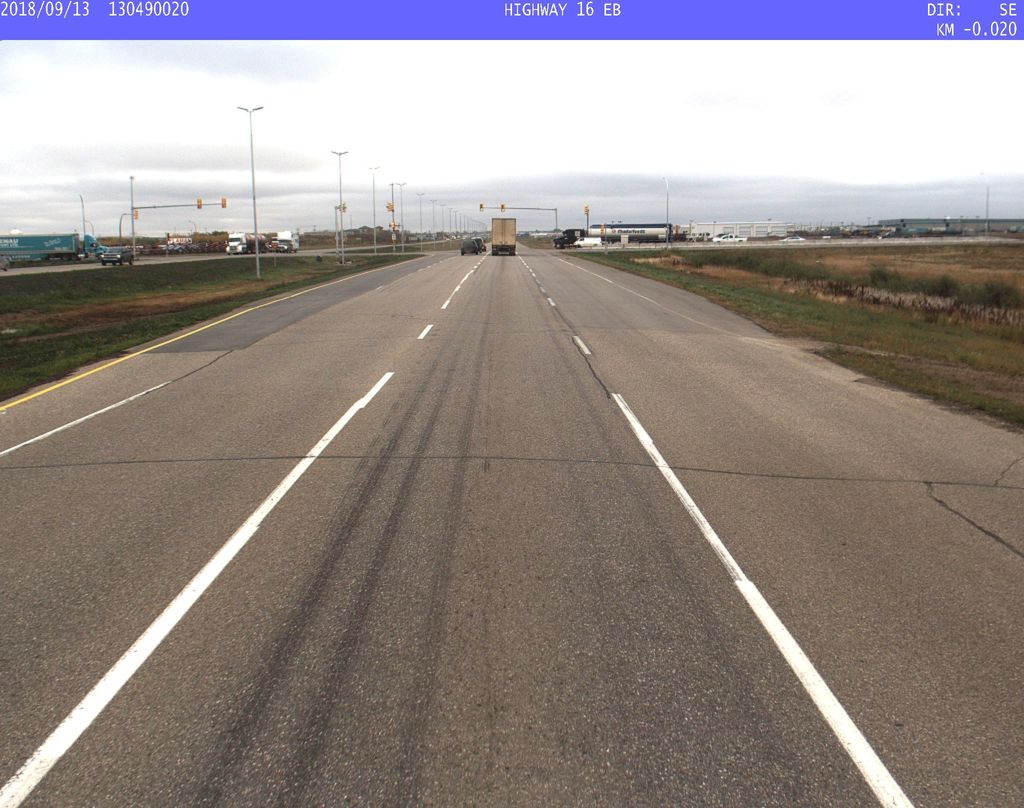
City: saskatoon